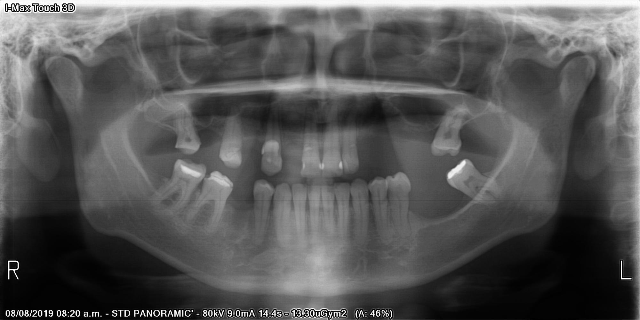
adult